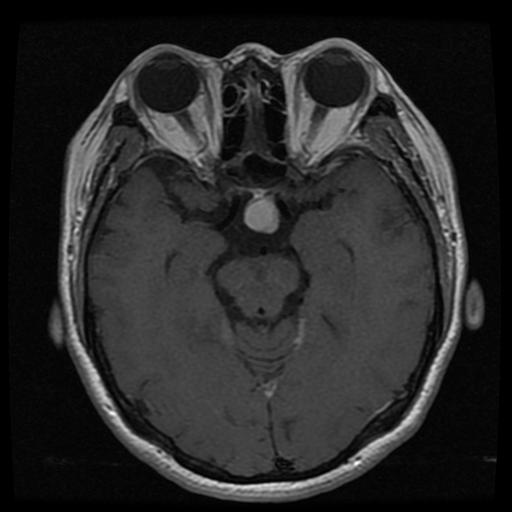
Label: pituitary